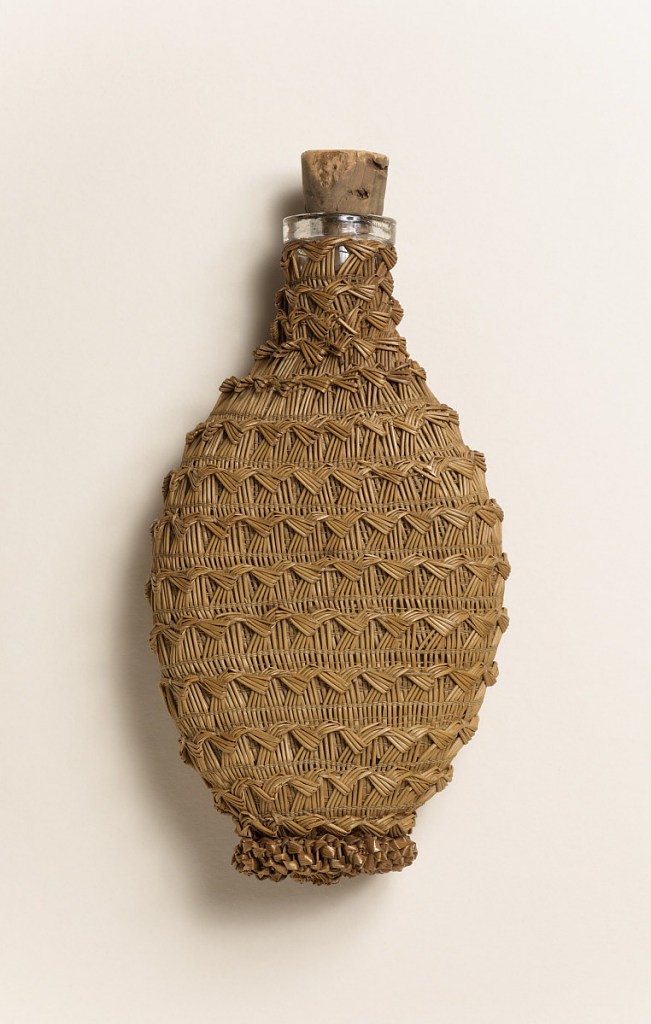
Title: Flask and stopper
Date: late 19th century
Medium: Glass, straw, cork
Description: Flat, oval glass flask covered in woven straw; conical cork stopper.